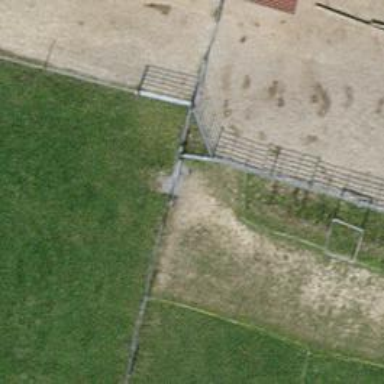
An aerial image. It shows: Fence is in the image.